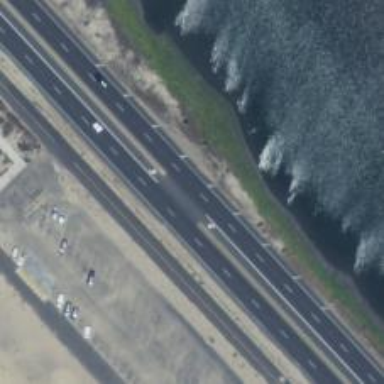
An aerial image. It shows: Trunk link highway.